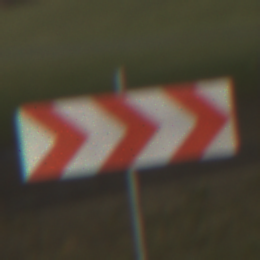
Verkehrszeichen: RichtungstafelnInKurvenGrossLinks
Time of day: SunriseSunset
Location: Outdoor (Suburban)
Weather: PartlyCloudy
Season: NotSpecified
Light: Natural